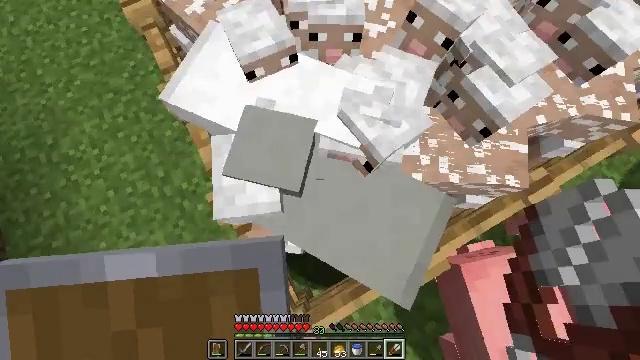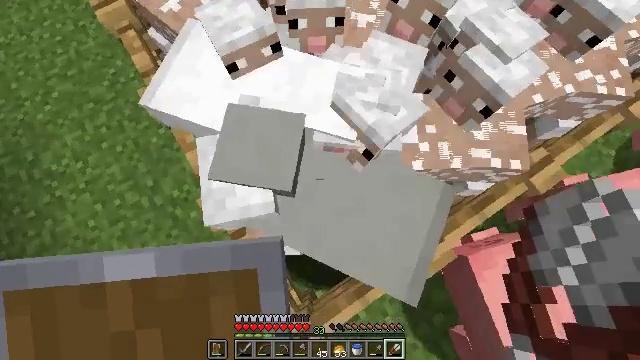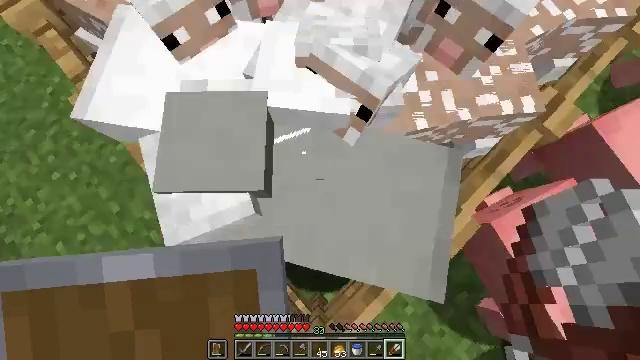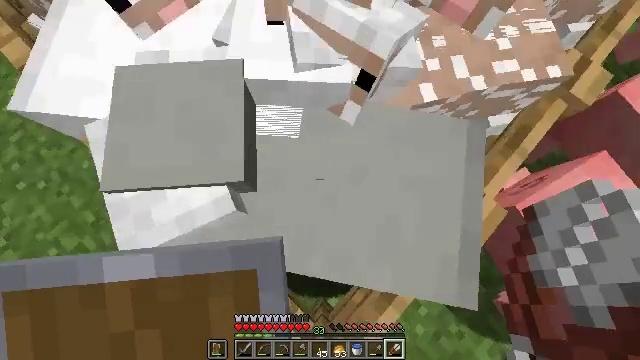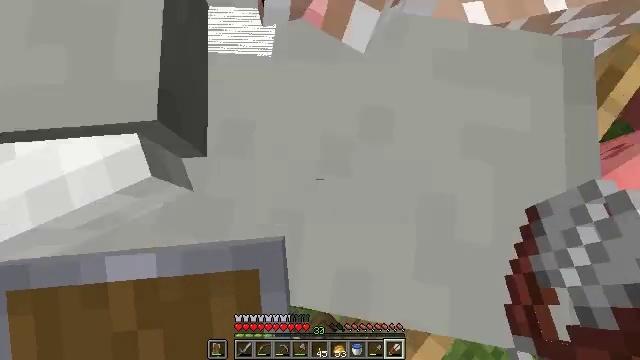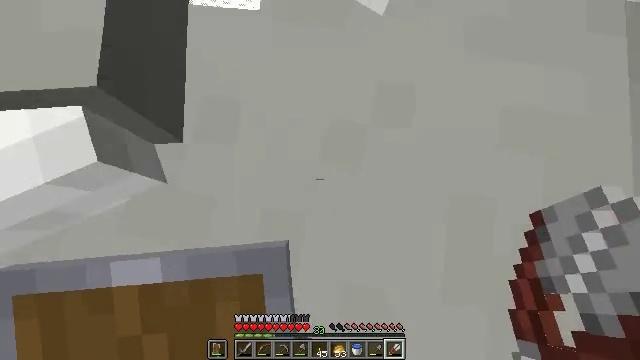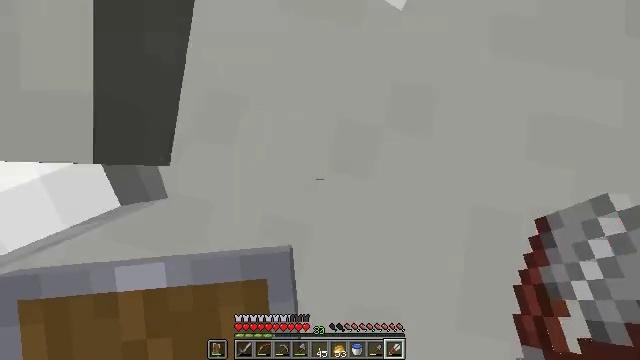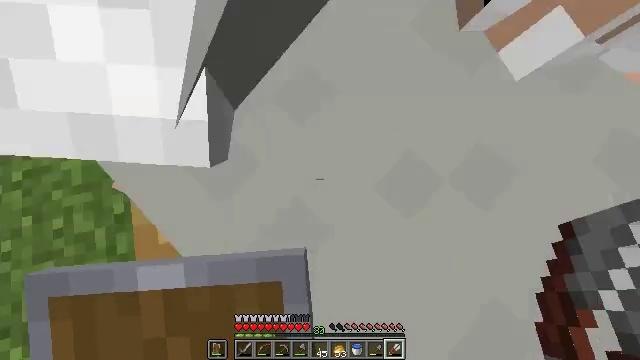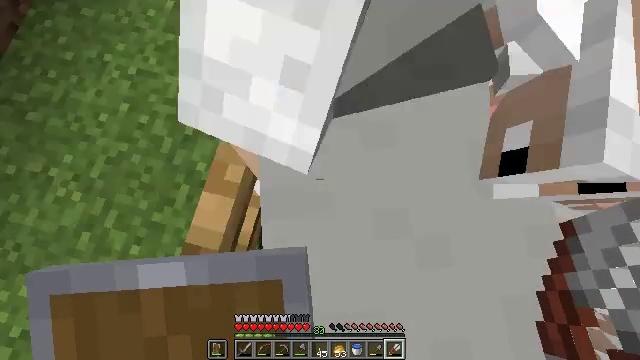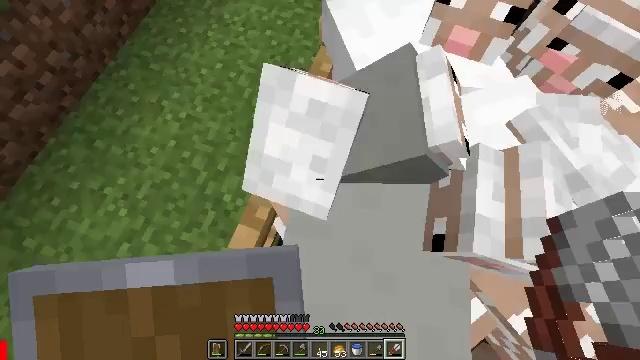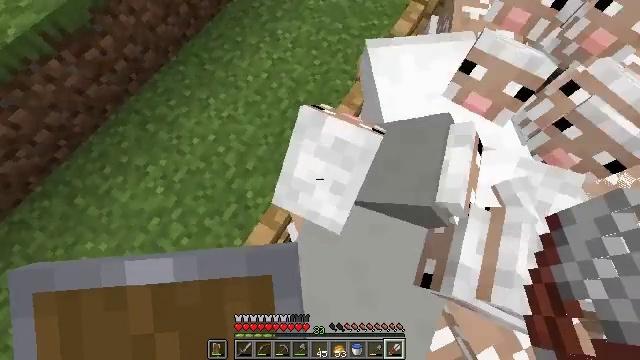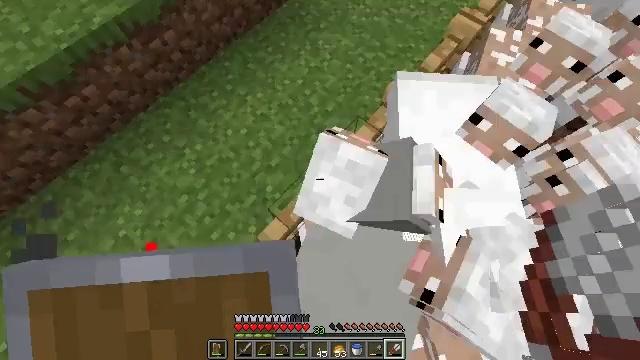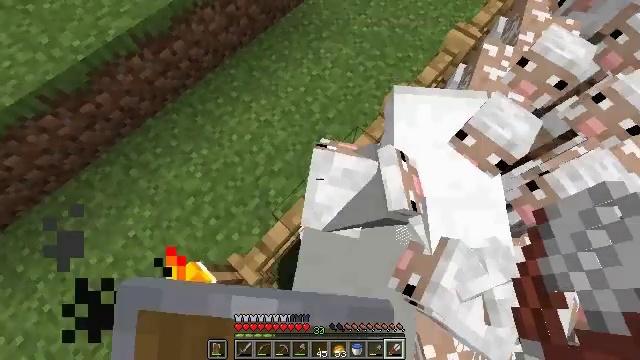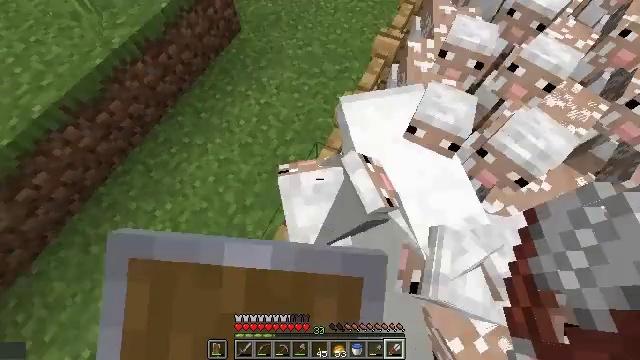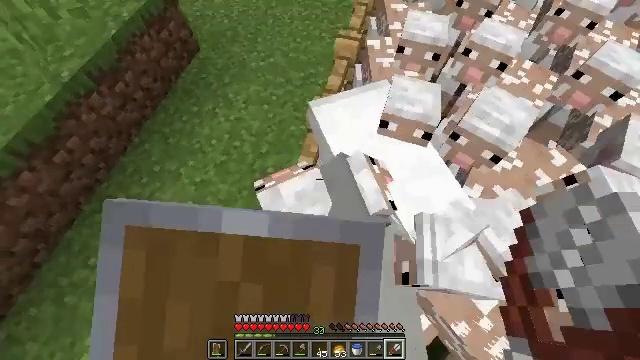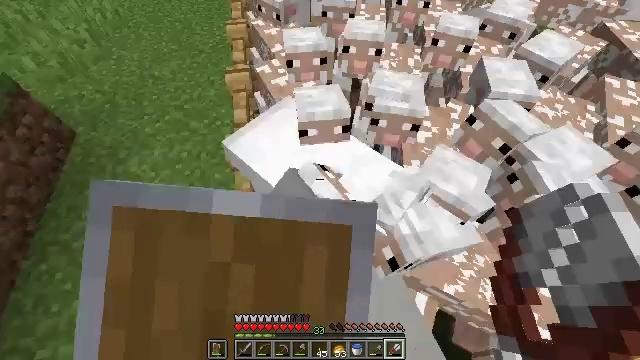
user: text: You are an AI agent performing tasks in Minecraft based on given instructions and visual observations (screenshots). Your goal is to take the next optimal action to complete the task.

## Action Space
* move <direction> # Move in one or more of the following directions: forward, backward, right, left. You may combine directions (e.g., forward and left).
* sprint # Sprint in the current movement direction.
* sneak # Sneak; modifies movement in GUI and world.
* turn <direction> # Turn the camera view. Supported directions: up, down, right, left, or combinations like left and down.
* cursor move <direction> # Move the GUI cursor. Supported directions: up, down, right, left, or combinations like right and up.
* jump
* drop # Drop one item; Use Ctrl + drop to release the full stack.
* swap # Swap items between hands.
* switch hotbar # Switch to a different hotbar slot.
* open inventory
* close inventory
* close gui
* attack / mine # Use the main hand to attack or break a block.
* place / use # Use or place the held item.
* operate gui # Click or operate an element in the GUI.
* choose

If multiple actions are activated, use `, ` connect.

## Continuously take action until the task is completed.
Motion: motion action
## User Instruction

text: Attack the oak trapdoor to recycle it.
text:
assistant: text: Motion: turn right, use / place
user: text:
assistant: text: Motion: turn right, use / place
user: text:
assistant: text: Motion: turn right, use / place
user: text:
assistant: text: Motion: use / place
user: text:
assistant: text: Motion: turn down, use / place
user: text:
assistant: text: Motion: turn left, use / place
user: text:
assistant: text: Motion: turn left and up
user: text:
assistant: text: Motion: turn left and down, use / place, jump
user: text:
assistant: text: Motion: turn left and up, use / place, jump
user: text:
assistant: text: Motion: turn left and up, use / place, jump
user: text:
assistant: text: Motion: turn left, use / place, jump
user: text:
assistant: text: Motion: use / place, jump
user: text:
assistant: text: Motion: turn right and up, use / place, jump
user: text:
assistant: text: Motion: turn right and up, use / place
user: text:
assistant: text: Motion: turn right and up, use / place
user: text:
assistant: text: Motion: turn right and up, use / place
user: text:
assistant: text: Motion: turn right, use / place
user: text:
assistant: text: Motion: turn right, use / place
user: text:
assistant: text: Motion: turn left and up, use / place
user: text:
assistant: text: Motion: move forward, turn left and up, use / place
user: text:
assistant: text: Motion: move forward, turn left and up, use / place, jump
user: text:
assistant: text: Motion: move forward, turn up, use / place, jump
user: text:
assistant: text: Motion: move forward, use / place, jump
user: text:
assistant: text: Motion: move forward, use / place
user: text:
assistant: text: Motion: move forward, turn right, use / place
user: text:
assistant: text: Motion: move forward, turn right, use / place
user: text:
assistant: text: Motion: move forward, turn right and down, use / place
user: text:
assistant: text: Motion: move forward, turn right, use / place
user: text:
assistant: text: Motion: move forward, turn right and up
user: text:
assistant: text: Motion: move forward, turn right and up